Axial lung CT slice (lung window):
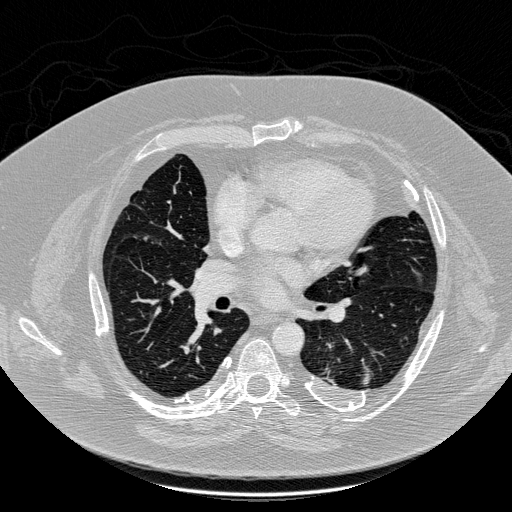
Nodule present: no